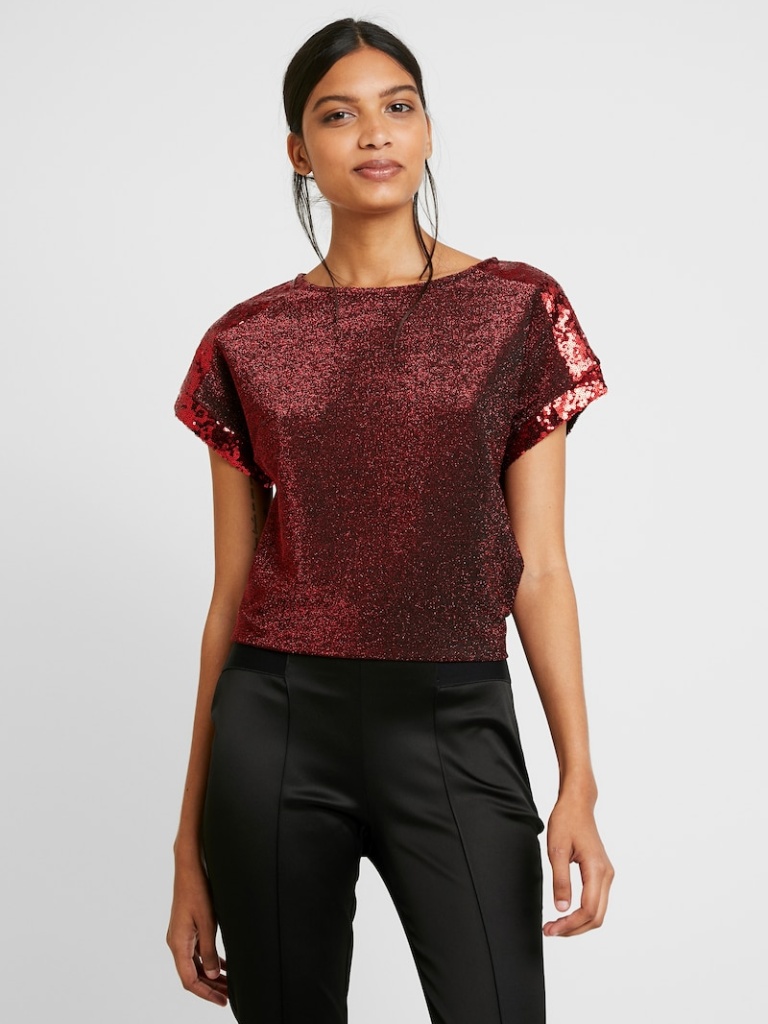
sequined loose short sleeve hip length Untucked crew t-shirt